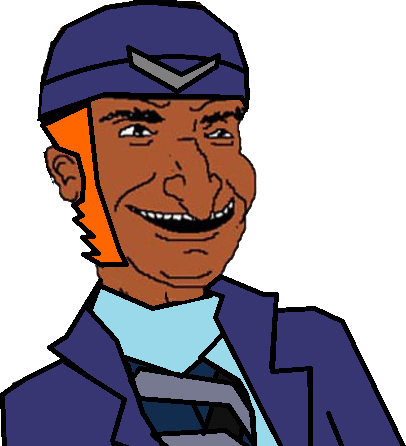
Label: 5_Bruce